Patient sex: M
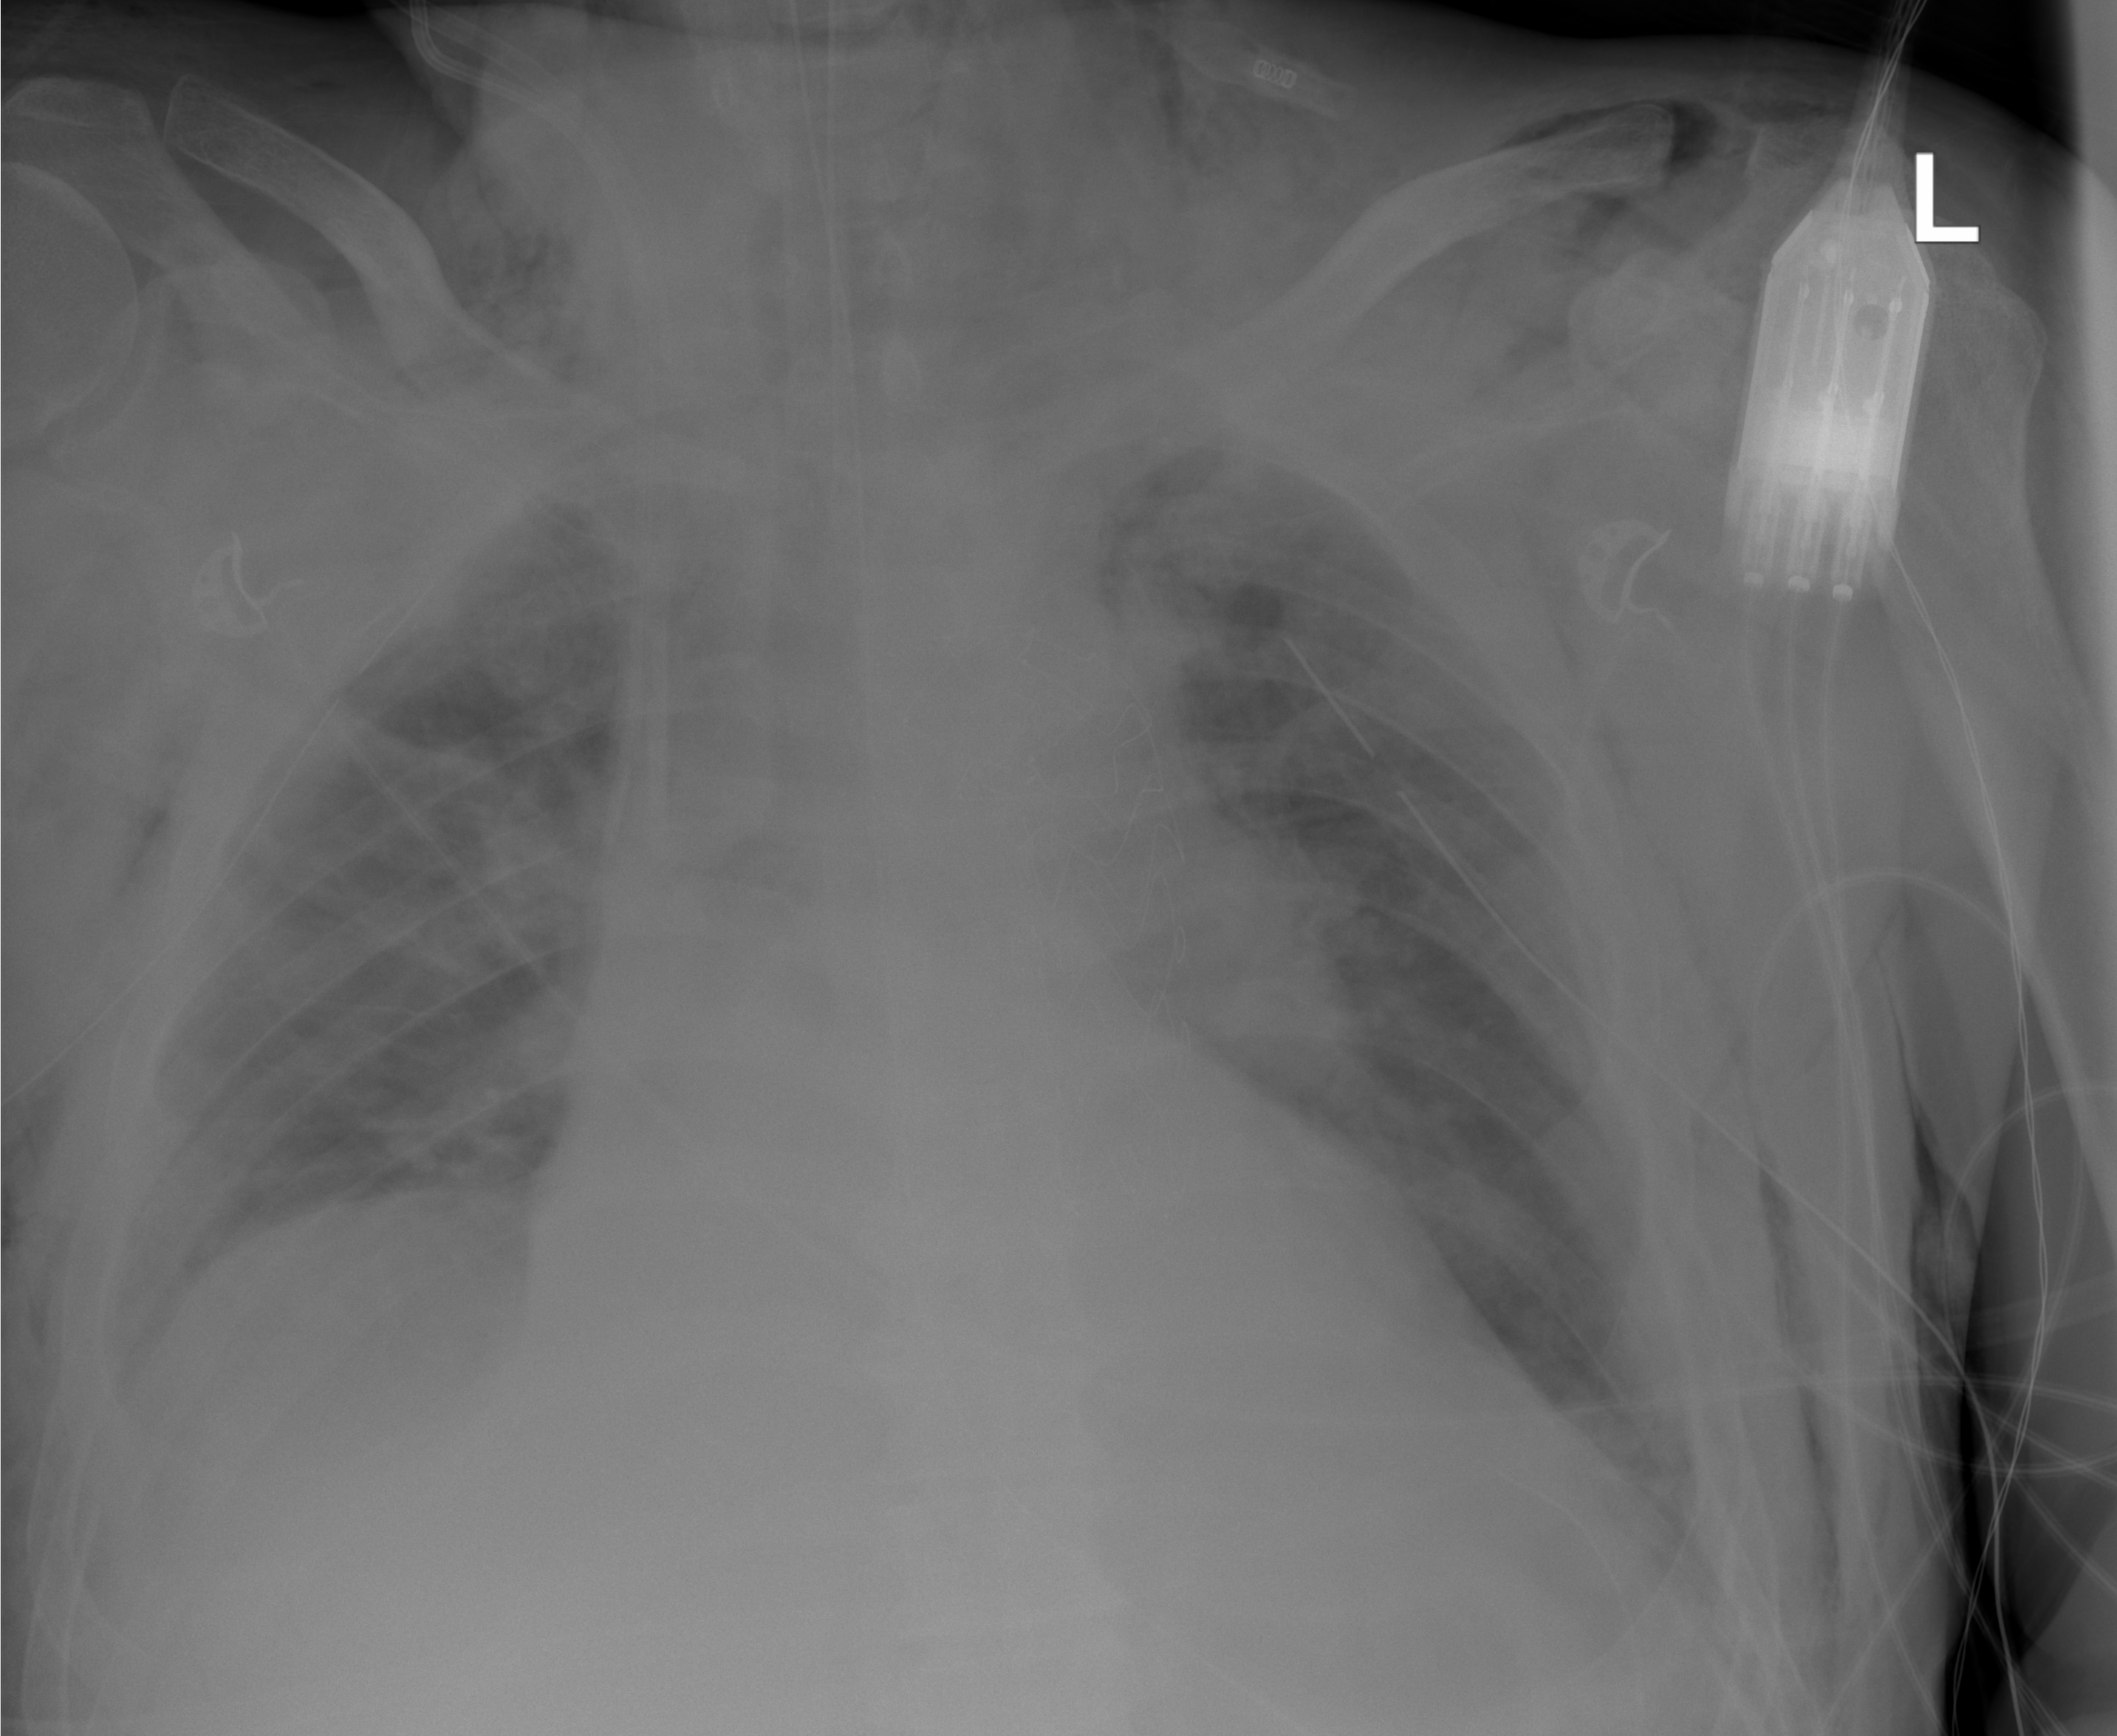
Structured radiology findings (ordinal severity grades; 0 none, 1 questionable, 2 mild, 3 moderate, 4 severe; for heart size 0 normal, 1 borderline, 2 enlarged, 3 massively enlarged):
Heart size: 0
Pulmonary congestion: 0
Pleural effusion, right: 0
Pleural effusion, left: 0
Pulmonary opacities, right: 2
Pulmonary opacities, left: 2
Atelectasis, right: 2
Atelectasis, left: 1